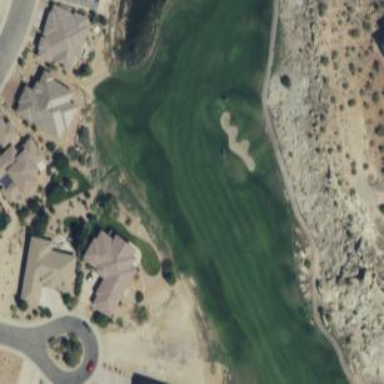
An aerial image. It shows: Golf hole.